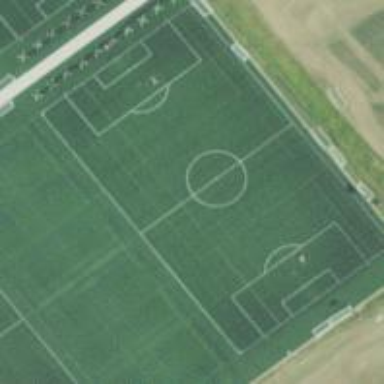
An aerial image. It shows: Soccer pitch designated for leisure and sports activities.